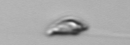
Label: Cryptophyta